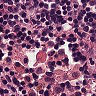
Metastatic tissue present: no